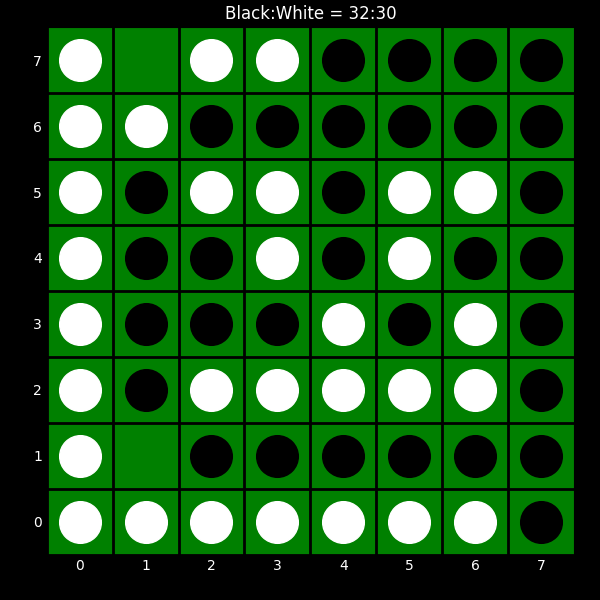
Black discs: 32
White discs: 30